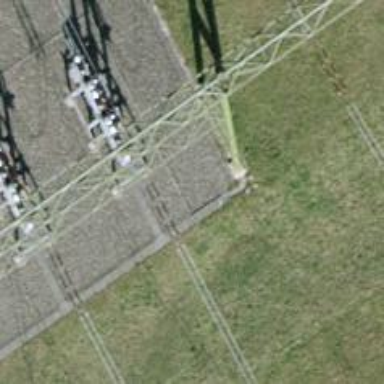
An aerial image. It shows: Bay for power lines.